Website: apple
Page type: address-validator
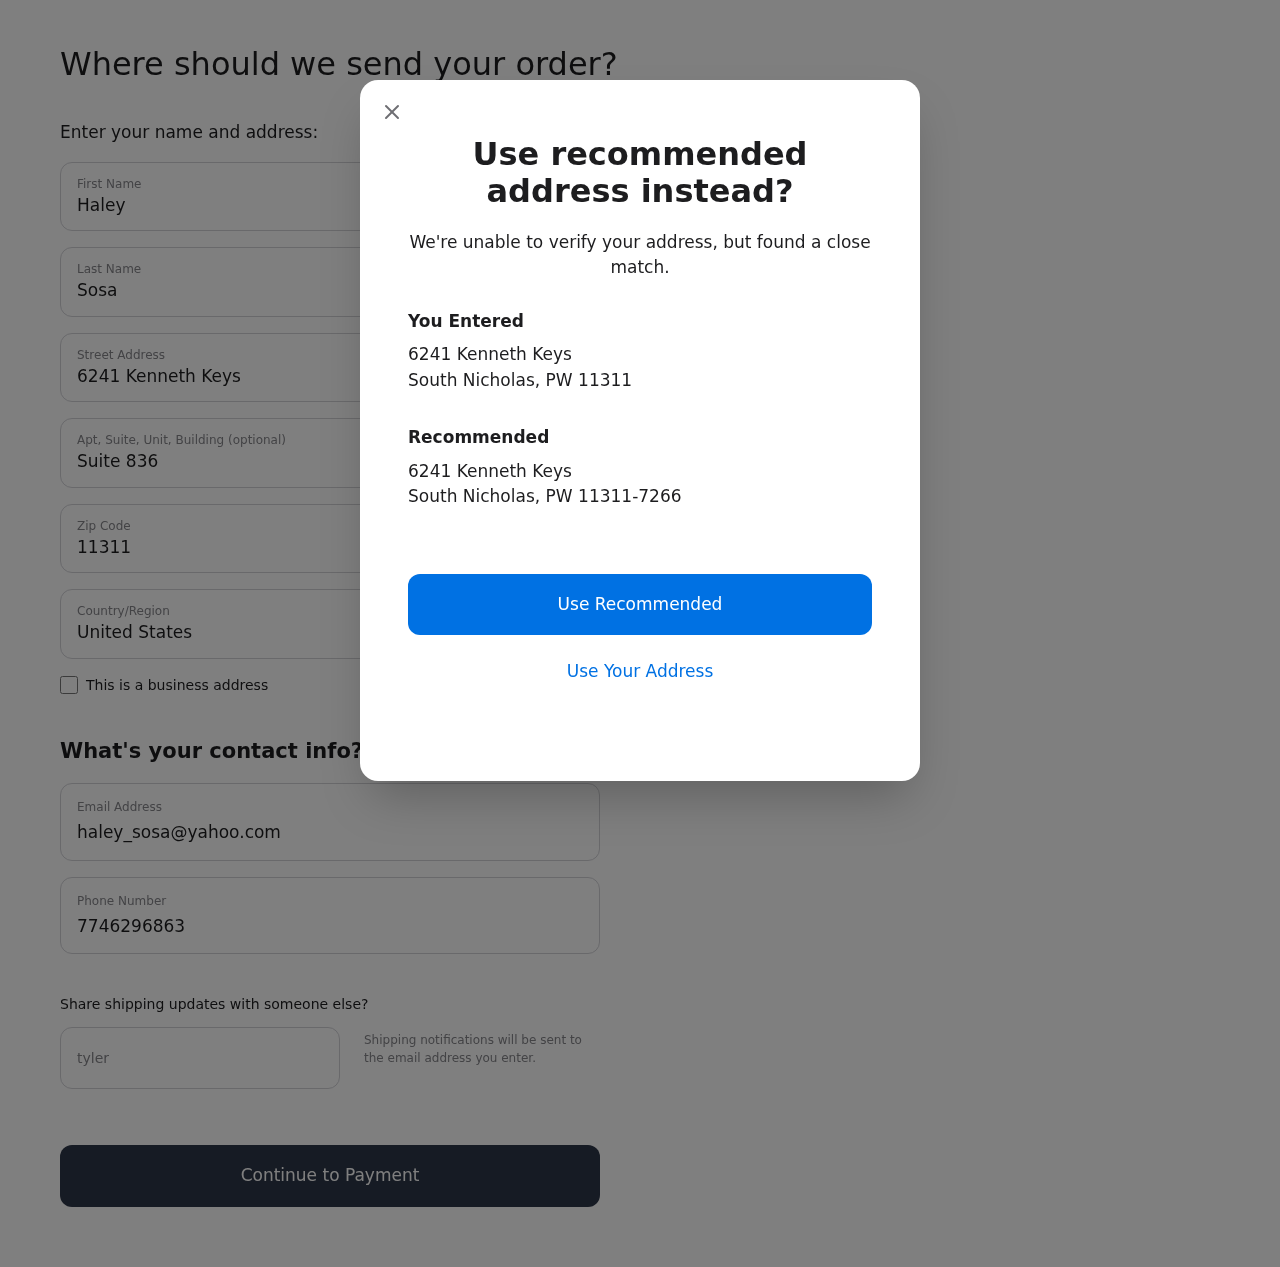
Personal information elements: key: PII_CITY
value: South Nicholas
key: PII_COUNTRY
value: United States
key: PII_EMAIL
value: haley_sosa@yahoo.com
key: PII_FIRSTNAME
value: Haley
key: PII_GIFT_EMAIL
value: tylergutierrez@yahoo.com
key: PII_LASTNAME
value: Sosa
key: PII_PHONE
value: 7746296863
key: PII_POSTCODE
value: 11311
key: PII_POSTCODE_FULL
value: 11311-7266
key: PII_STATE_ABBR
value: PW
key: PII_STREET
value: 6241 Kenneth Keys
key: PII_STREET2
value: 6241 Kenneth Keys
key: PII_STREET2
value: Suite 836
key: PII_CITY2
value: South Nicholas
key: PII_STATE_ABBR2
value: PW